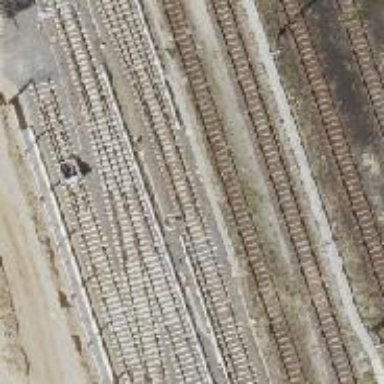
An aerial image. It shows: Light rail electrified railway.